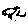
Label: bird